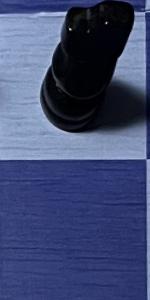
Label: Empty